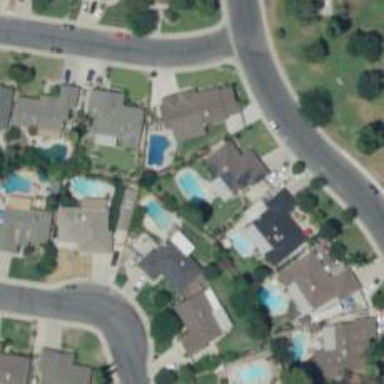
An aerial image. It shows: Swimming pool located in leisure land.